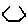
Label: hexagon